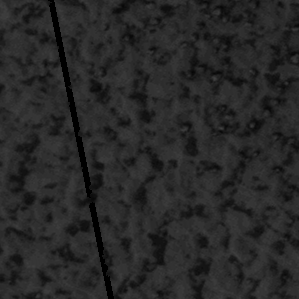
Label: frost